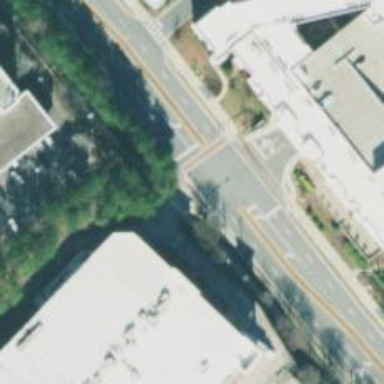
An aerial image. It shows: Marked crossing on footway.